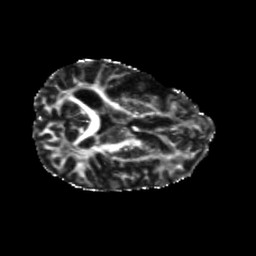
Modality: FA
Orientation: axial
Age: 46
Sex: male
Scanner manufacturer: siemens
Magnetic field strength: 3 T
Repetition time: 5.25 s
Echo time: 0.08 s